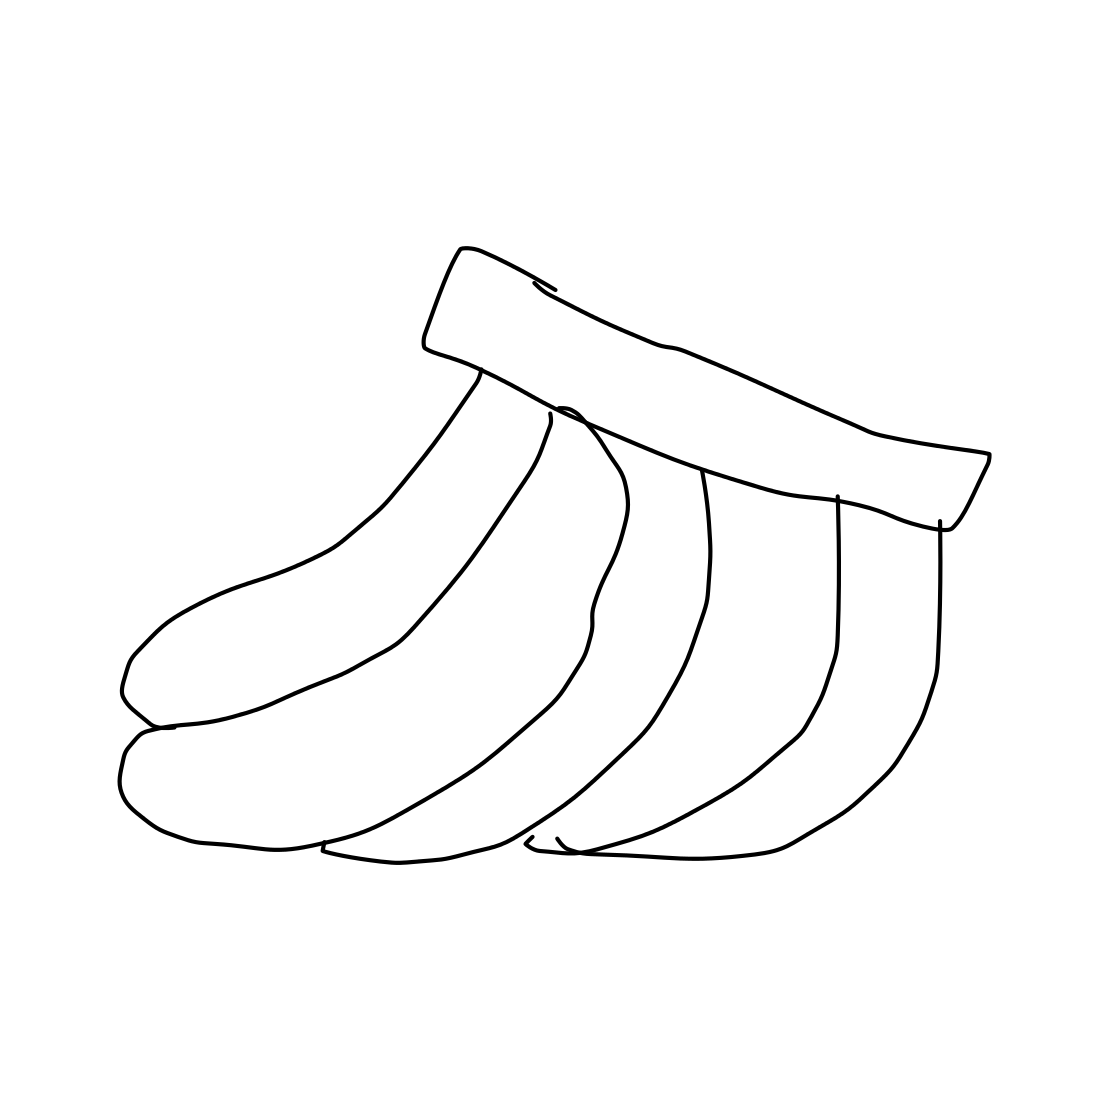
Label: banana